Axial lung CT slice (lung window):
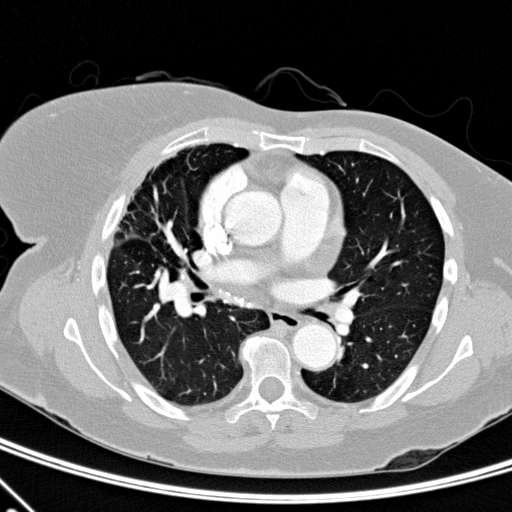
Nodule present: no